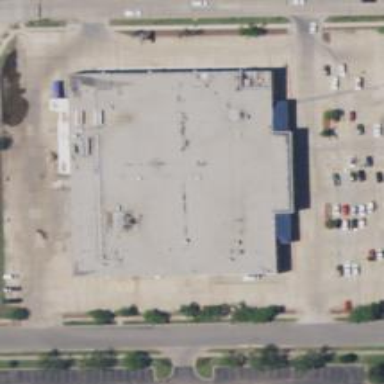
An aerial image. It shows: Supermarket building.